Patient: sex M, age 46
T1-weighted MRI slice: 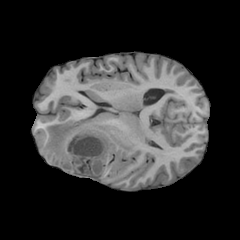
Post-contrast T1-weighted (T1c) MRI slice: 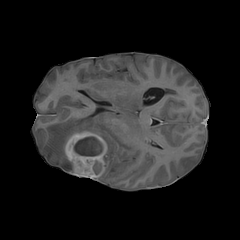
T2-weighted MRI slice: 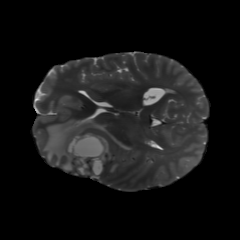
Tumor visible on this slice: yes
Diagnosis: Glioblastoma, IDH-wildtype
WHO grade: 4